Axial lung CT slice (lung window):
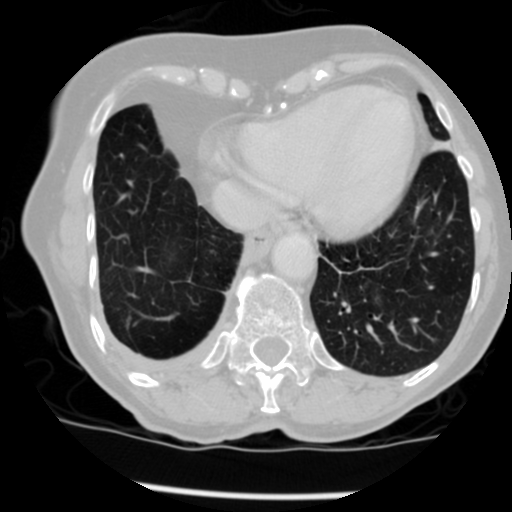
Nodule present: no